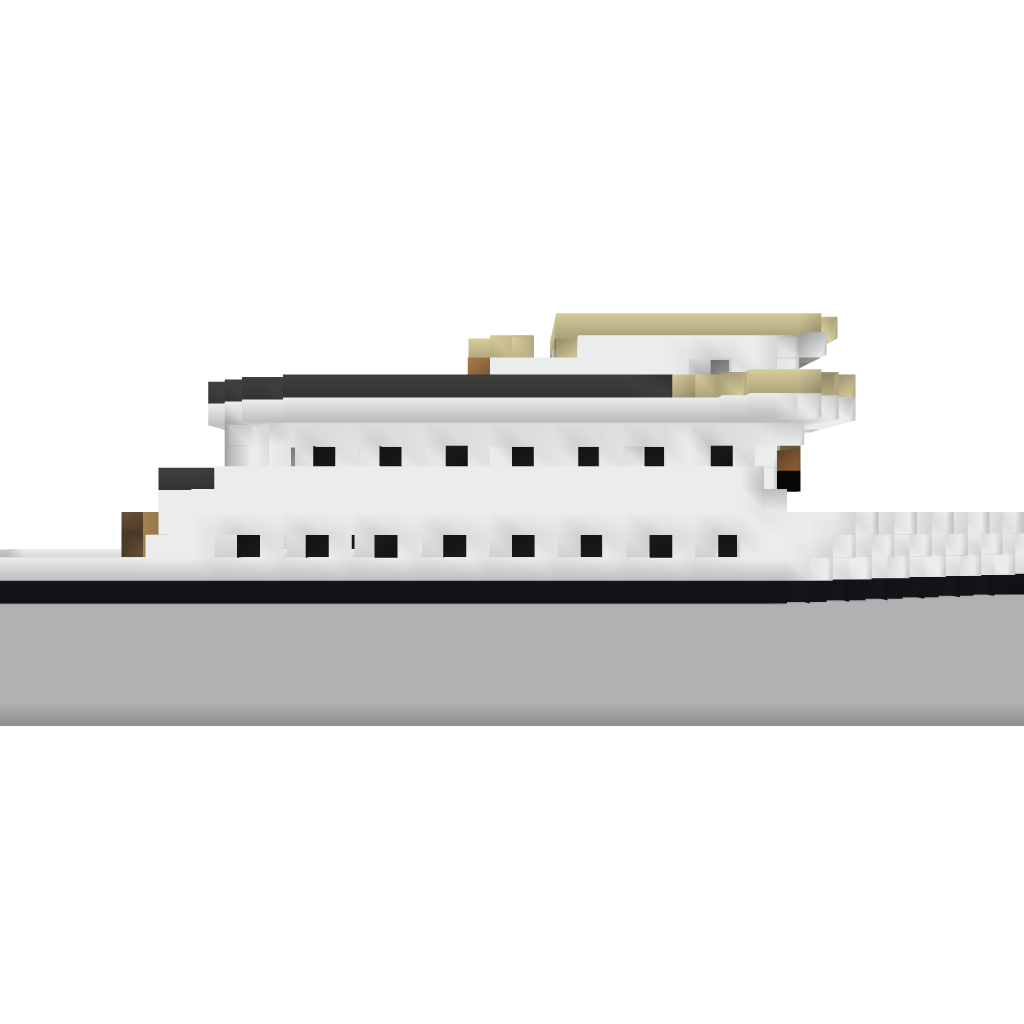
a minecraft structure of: Medium Sized Ship